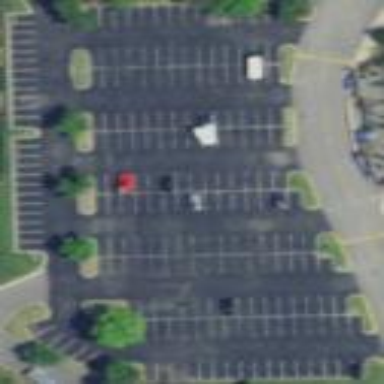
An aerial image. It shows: Parking area with surface.